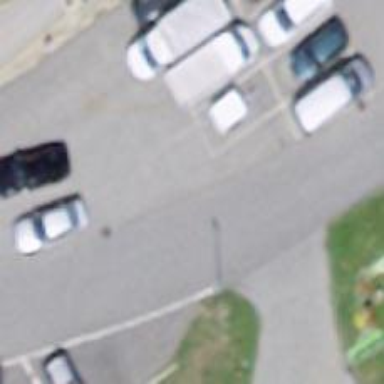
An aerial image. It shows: Road serving as parking aisle.